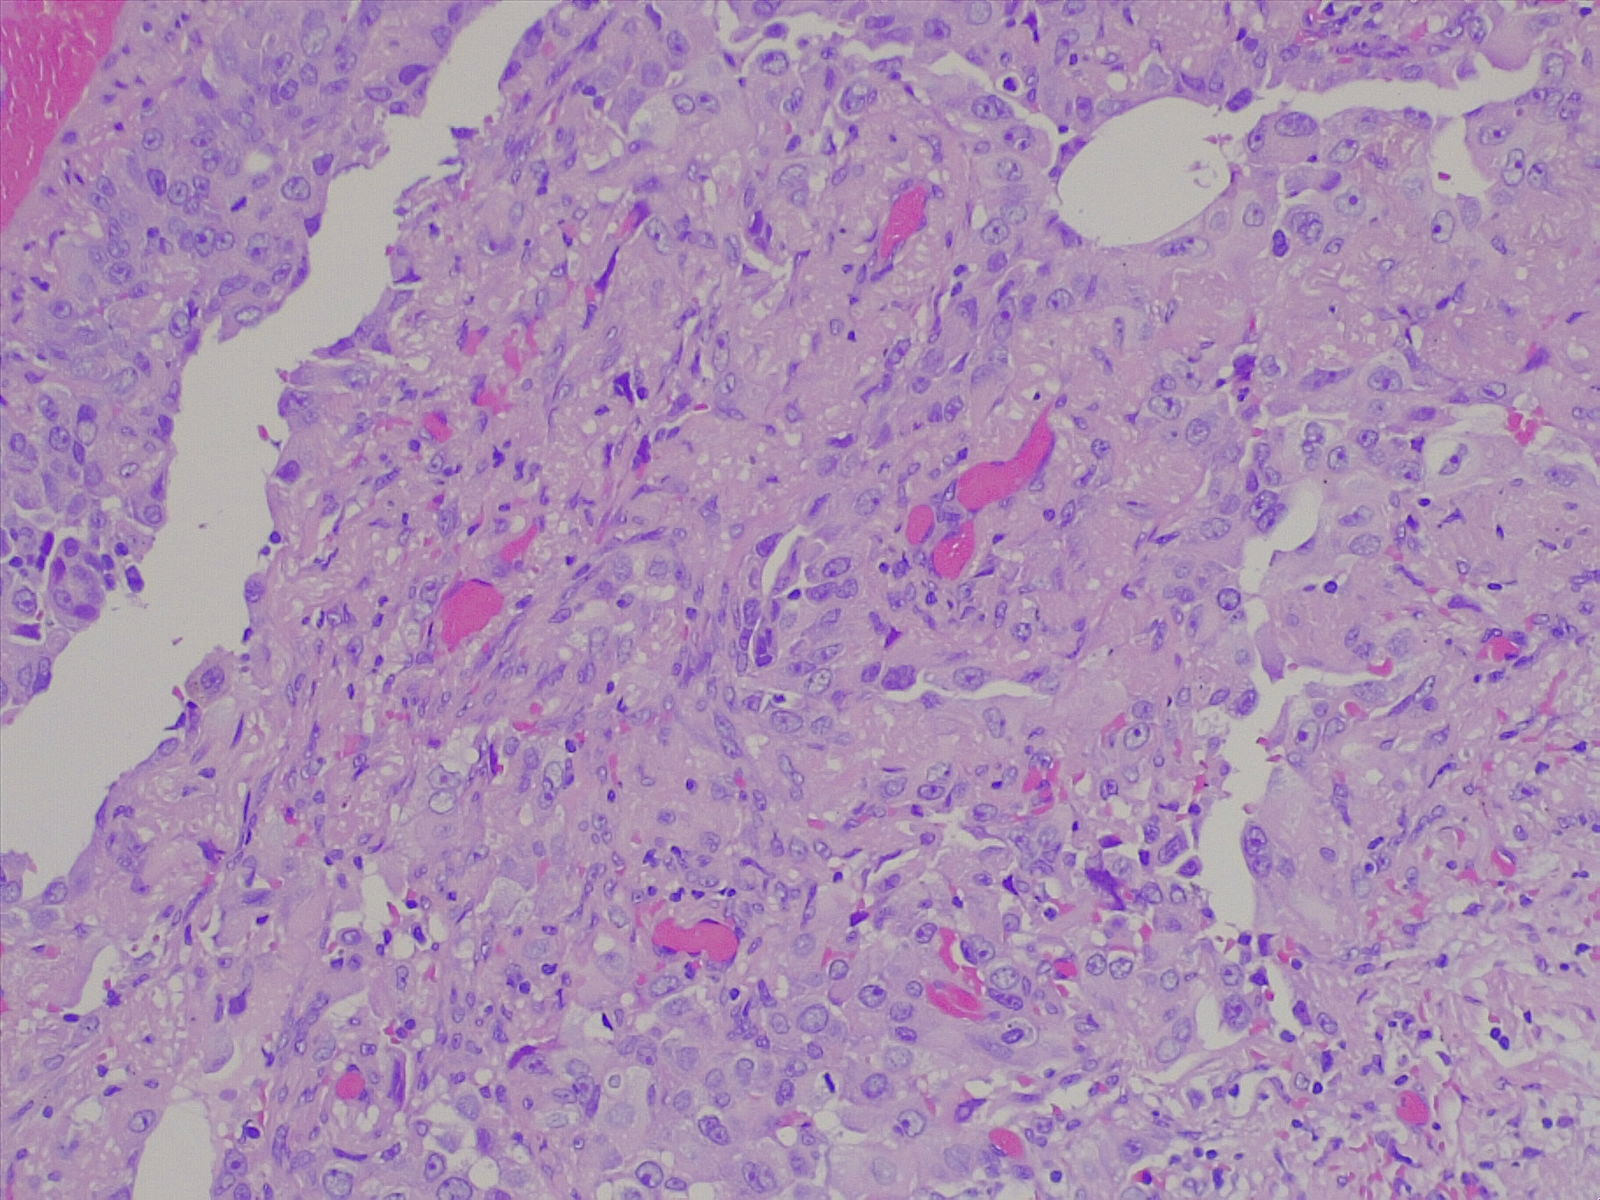
Label: lung adenocarcinoma, moderately differentiated